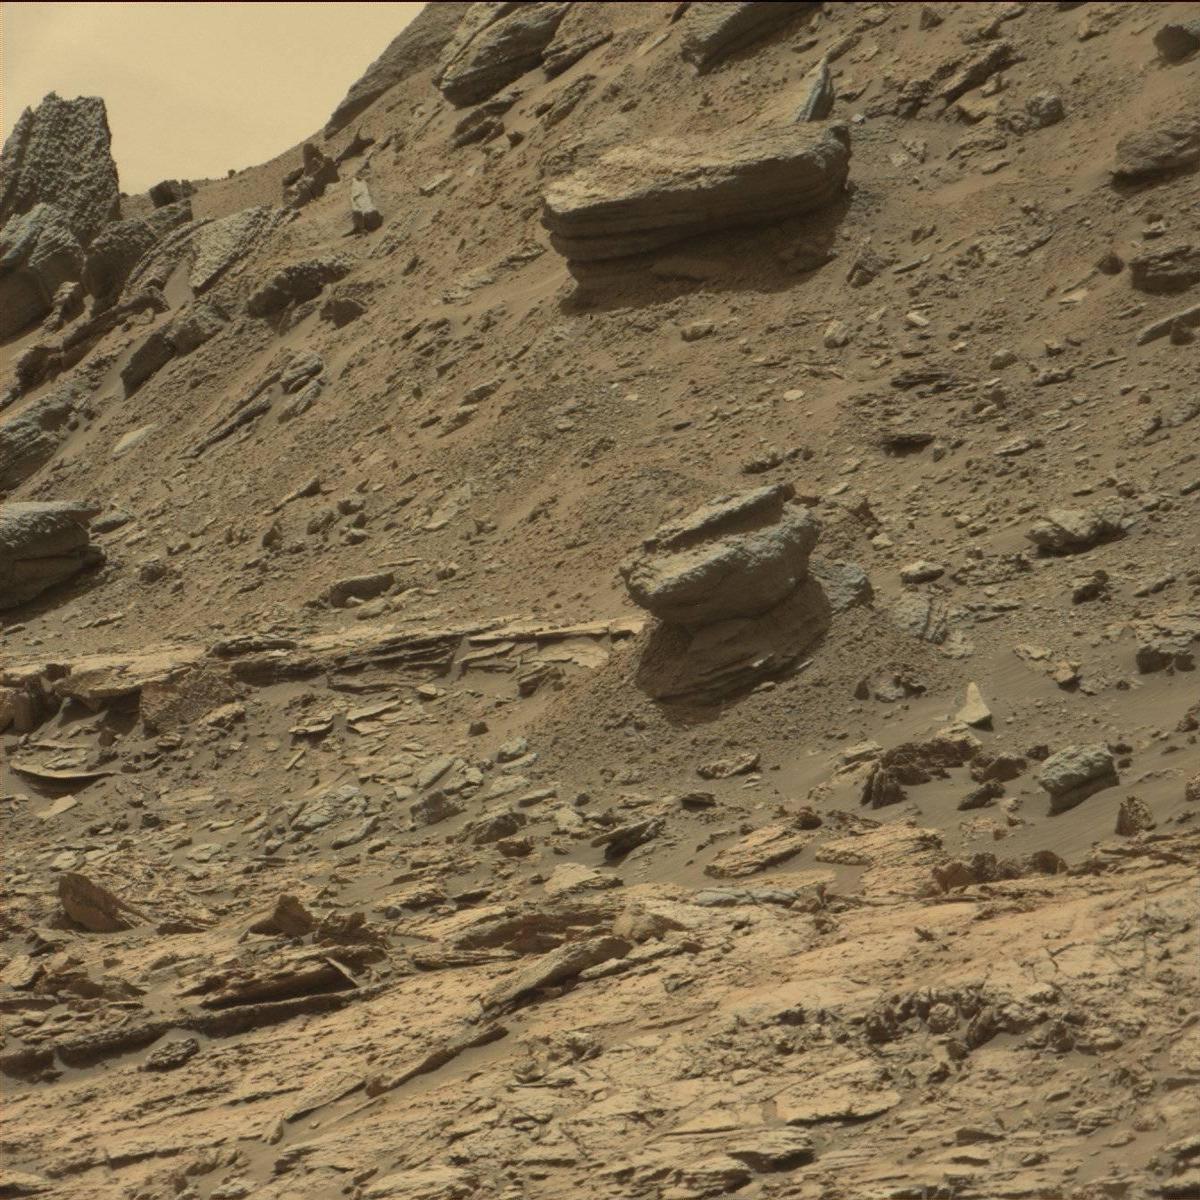
Terrain classes present: Bedrock, Sand / Soil, Sky